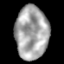
Tissue: lung
Cell type: Epithelial cells
Senescence score: 0.1858
Nuclear area (px): 1712
Mean DAPI intensity: 166.515